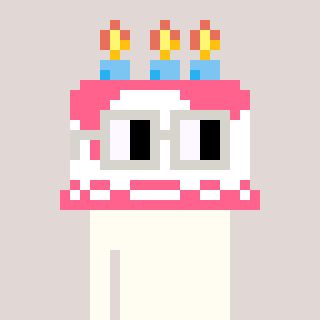
a pixel art character with square light gray glasses, a cake-shaped head and a darkpink-colored body on a warm background